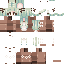
A female human skin with pale skin, wearing blonde long hair dressed in a blue hoodie and brown pants, featuring a closed mouth.